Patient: sex M, age 71
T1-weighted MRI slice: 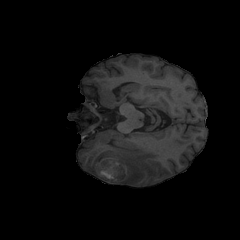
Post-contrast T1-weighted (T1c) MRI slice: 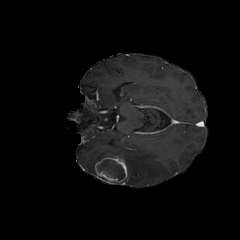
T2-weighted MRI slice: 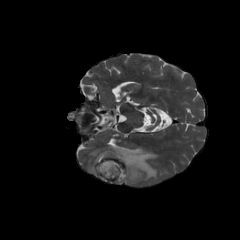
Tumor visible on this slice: yes
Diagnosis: Glioblastoma, IDH-wildtype
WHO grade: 4